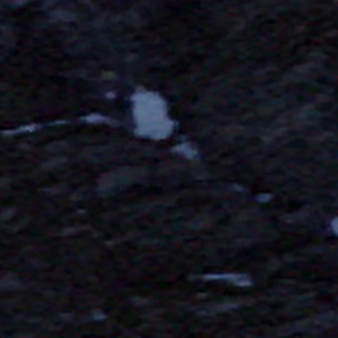
Label: other